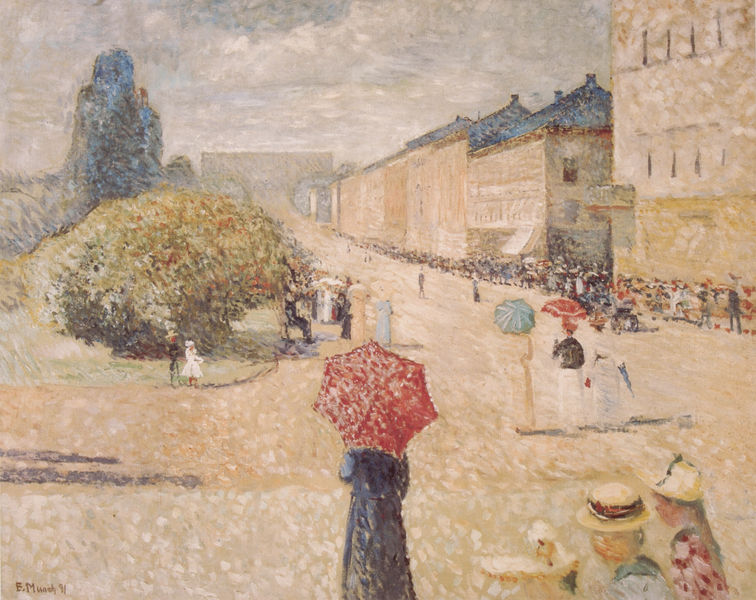
Titel: Frühling auf der Karl Johann Strasse
Künstler: Edvard Munch
Standort: Bergen
Institution: Bergen Billedgalleri
Schlagwörter: baum, blau, blätter, himmel, laub, mann, schatten, wolken, bäume, frauen, impressionismus, menschen, mädchen, ocker, sitzen, stadt, braun, fenster, frau, hell, hut, hüte, kleid, kleider, licht, männer, rücken, strasse, dach, gebäude, haus, park, rasen, regenschirm, rot, schirm, sonnenschirm, weg, wiese, wolke, schleife, band, faru, stehen, signatur, ferne, häuser, busch, büsche, sonne, kind, anhöhe, kinder, schornstein, balkon, sommer, schlagschatten, divisionismus, pointilismus, hitze, dächer, bank, promenade, strohhut, monet, manet, junge, warten, grossstadt, punkte, munch, gehweg, punkt, schirme, tupfen, norwegen, schlange, sonnig, sonntag, flecken, stadttor, feiertag, spätsommer, sonnenschirme, pointilissmus, faruen, anstehen, maner